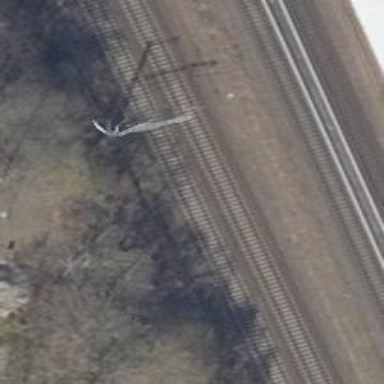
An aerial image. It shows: Milestone along the railway with catenary mast.